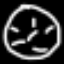
Label: clock